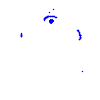
Particle: pion